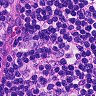
Metastatic tissue present: no